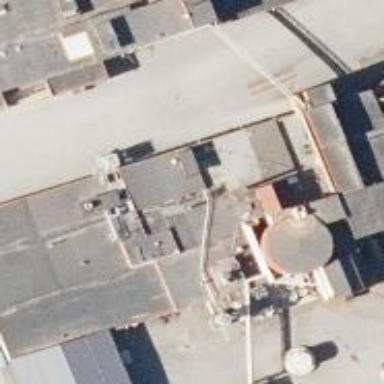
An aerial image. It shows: Manufacturing building.